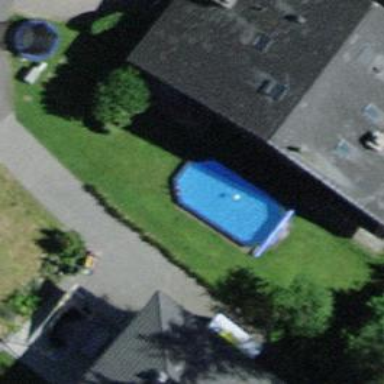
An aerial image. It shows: Swimming pool located in leisure land.